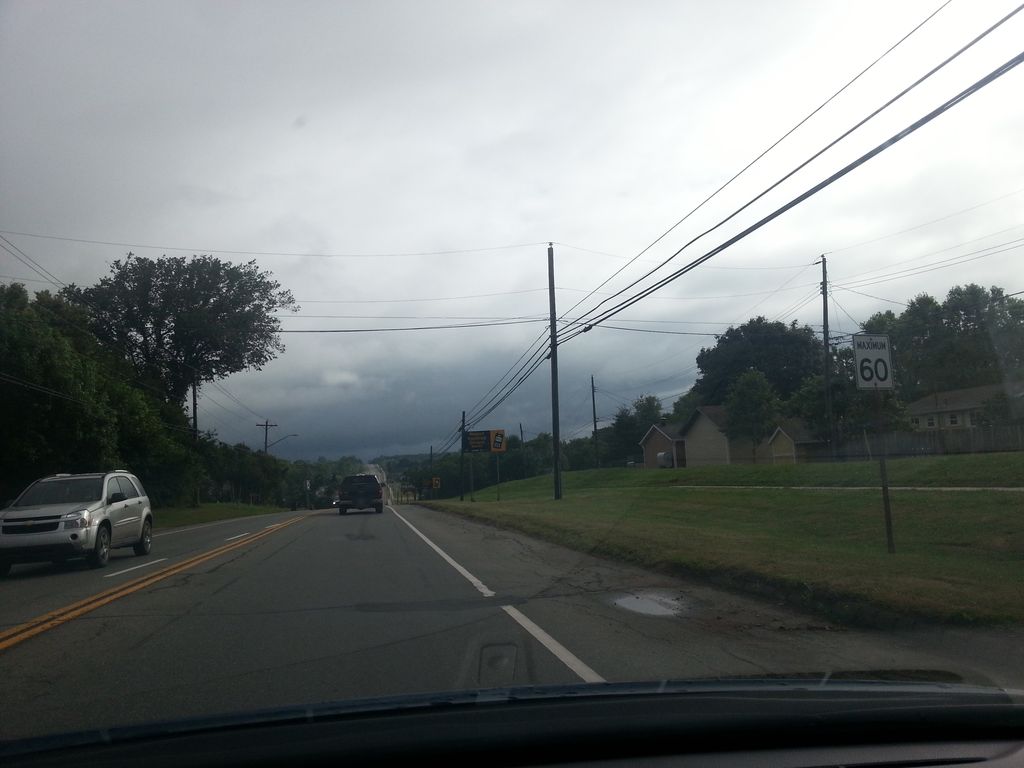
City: charlottetown